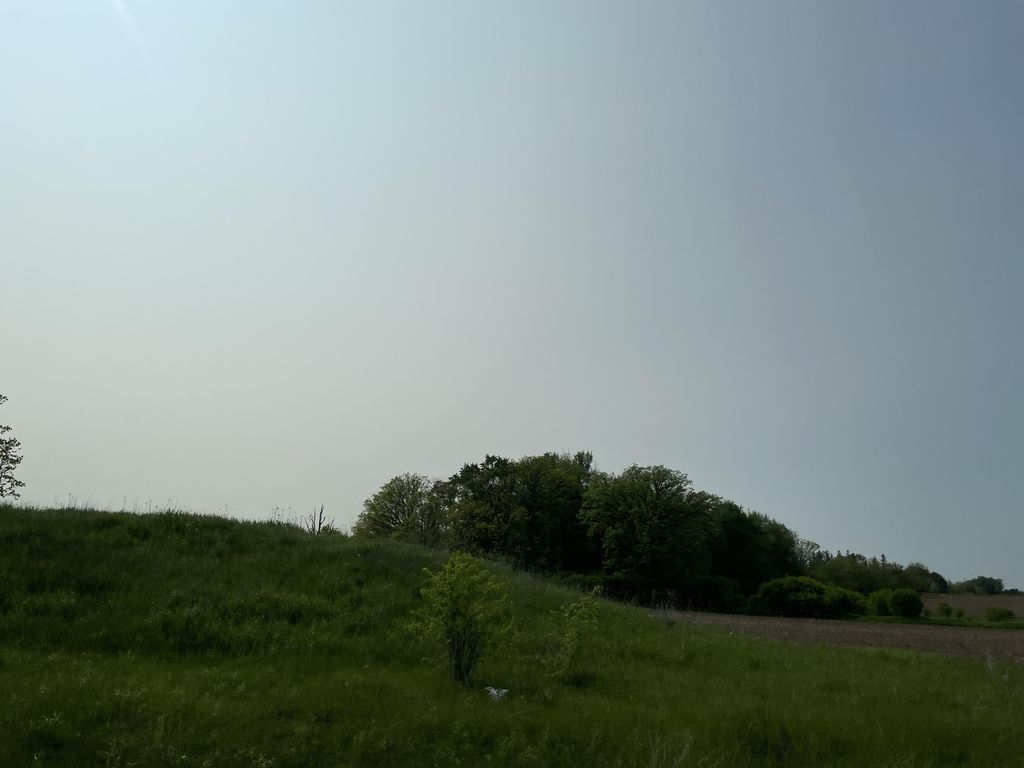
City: kitchener-waterloo